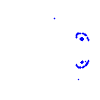
Particle: kaon